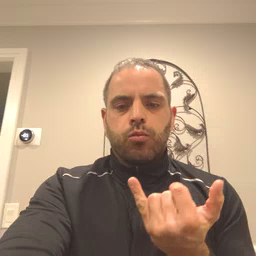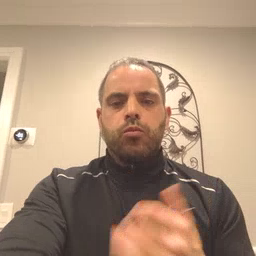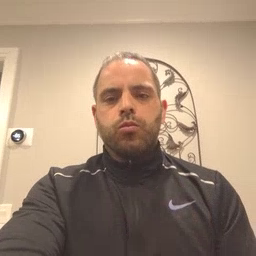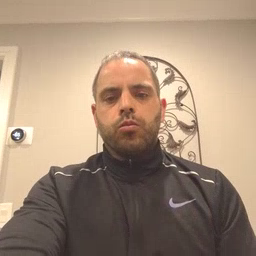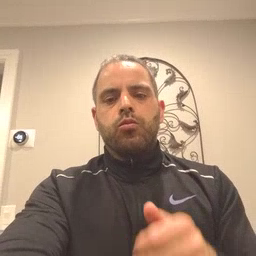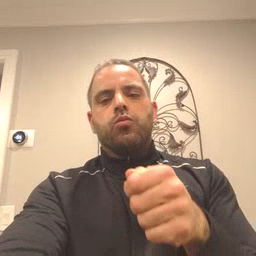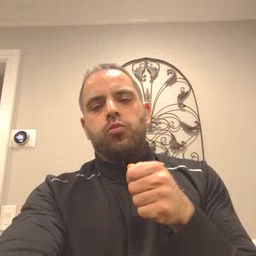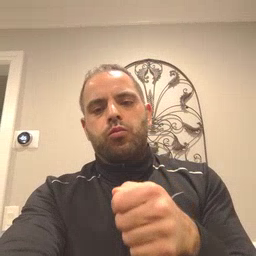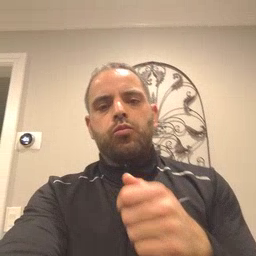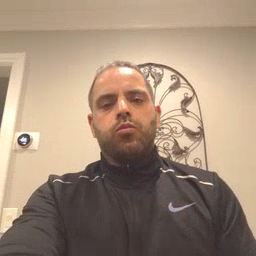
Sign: drawer